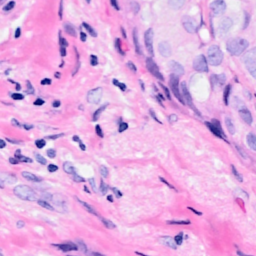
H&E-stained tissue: Breast